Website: crate-barrel
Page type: stored-credit-cards
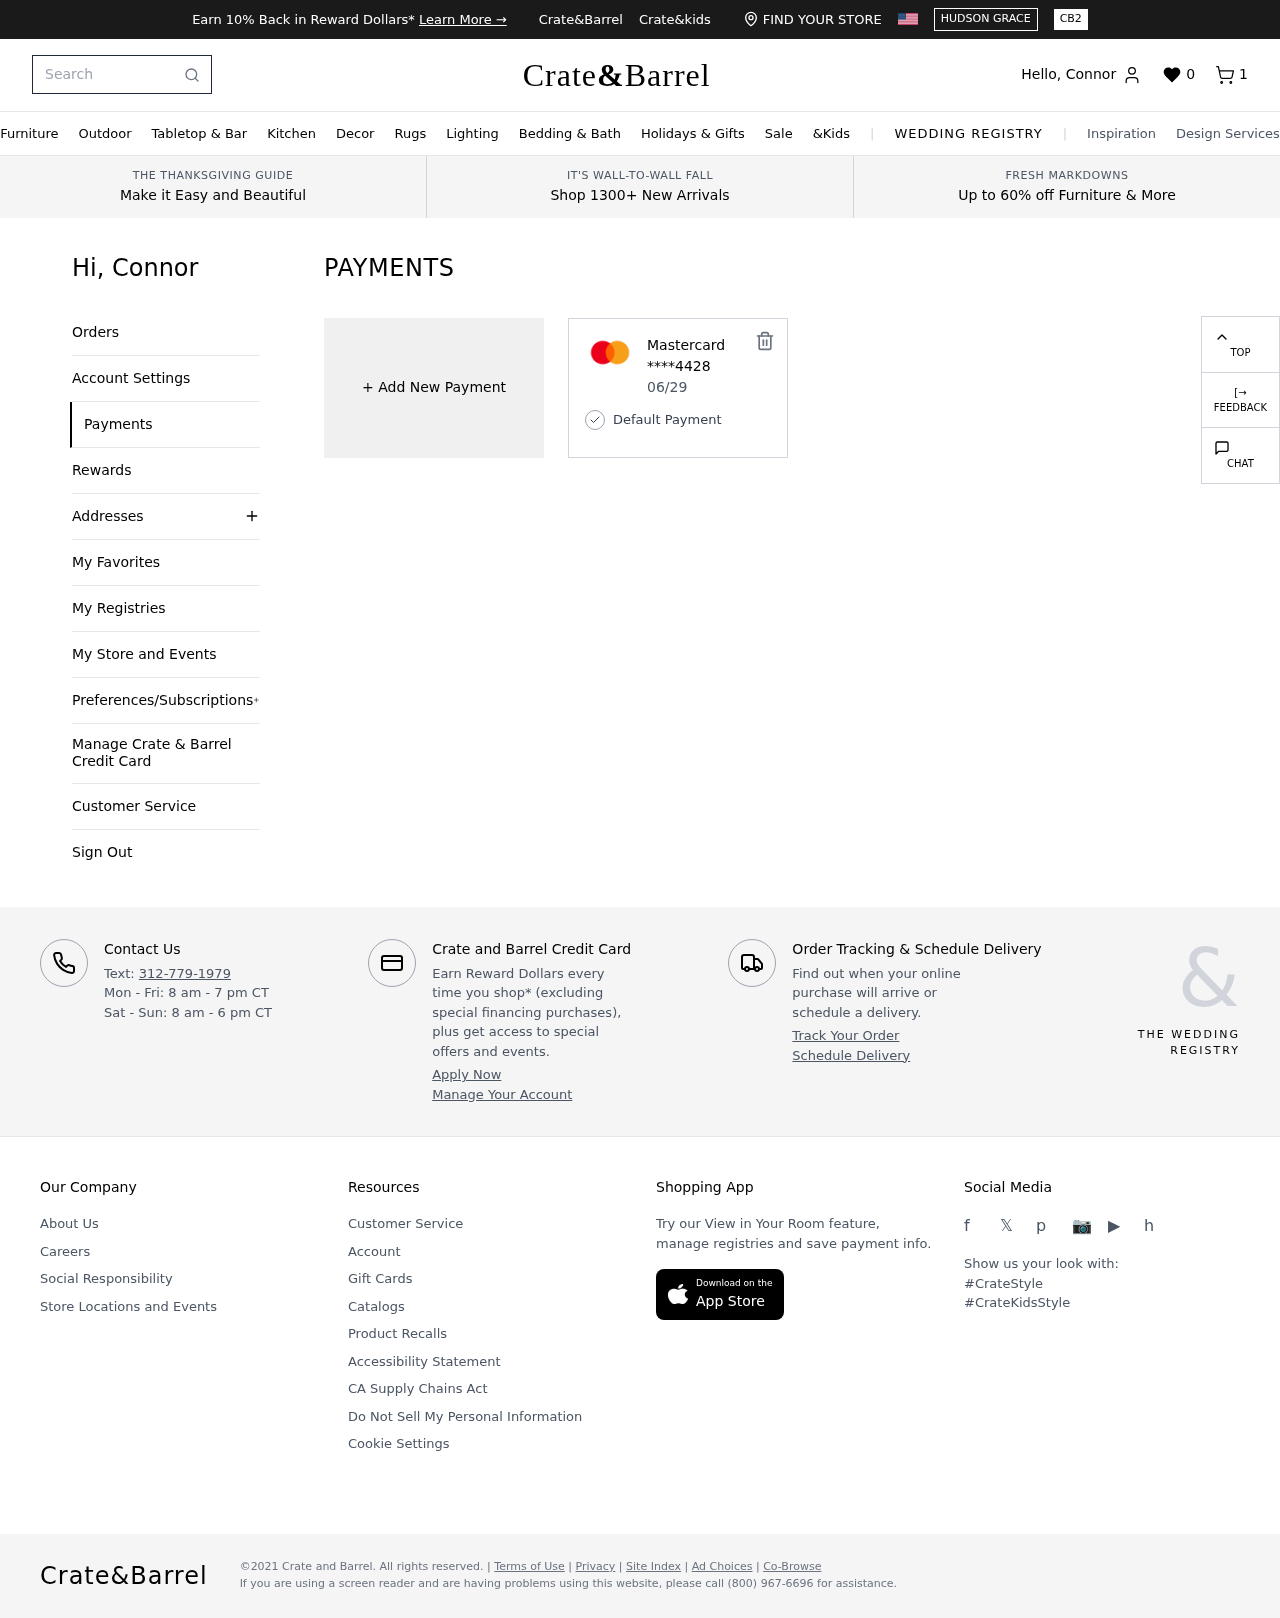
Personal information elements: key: PII_CARD_EXPIRY
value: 06/29
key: PII_CARD_LAST4
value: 4428
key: PII_CARD_TYPE
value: Mastercard
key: PII_FIRSTNAME
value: Connor
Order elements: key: ORDER_NUM_ITEMS
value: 1
Search elements: key: HEADER_SEARCH
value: Search
Other elements: key: FAVORITES_COUNT
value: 0